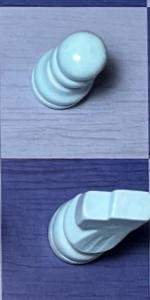
Label: Knight_White